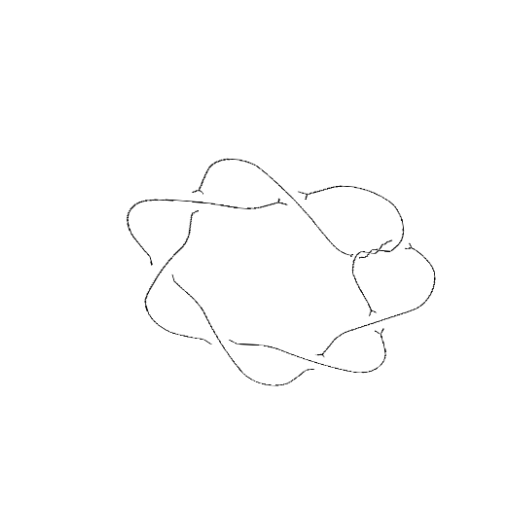
Crossing number: 10